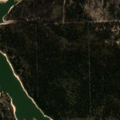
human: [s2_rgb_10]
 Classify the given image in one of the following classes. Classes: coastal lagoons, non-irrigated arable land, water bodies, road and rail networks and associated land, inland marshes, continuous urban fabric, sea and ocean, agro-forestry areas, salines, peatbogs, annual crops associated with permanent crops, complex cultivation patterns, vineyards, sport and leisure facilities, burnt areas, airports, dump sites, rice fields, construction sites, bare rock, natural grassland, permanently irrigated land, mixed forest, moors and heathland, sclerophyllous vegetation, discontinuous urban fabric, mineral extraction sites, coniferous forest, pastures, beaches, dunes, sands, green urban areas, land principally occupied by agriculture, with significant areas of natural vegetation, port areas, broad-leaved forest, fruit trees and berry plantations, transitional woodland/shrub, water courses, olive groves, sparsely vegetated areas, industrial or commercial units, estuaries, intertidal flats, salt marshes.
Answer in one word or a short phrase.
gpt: agro-forestry areas, broad-leaved forest, transitional woodland/shrub, water bodies